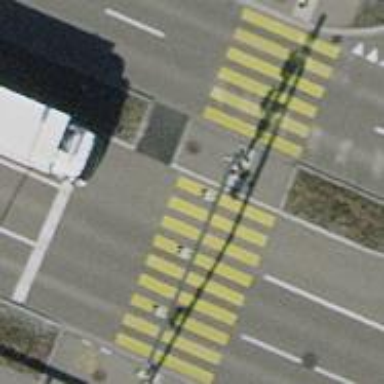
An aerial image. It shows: Kerb serving as barrier.